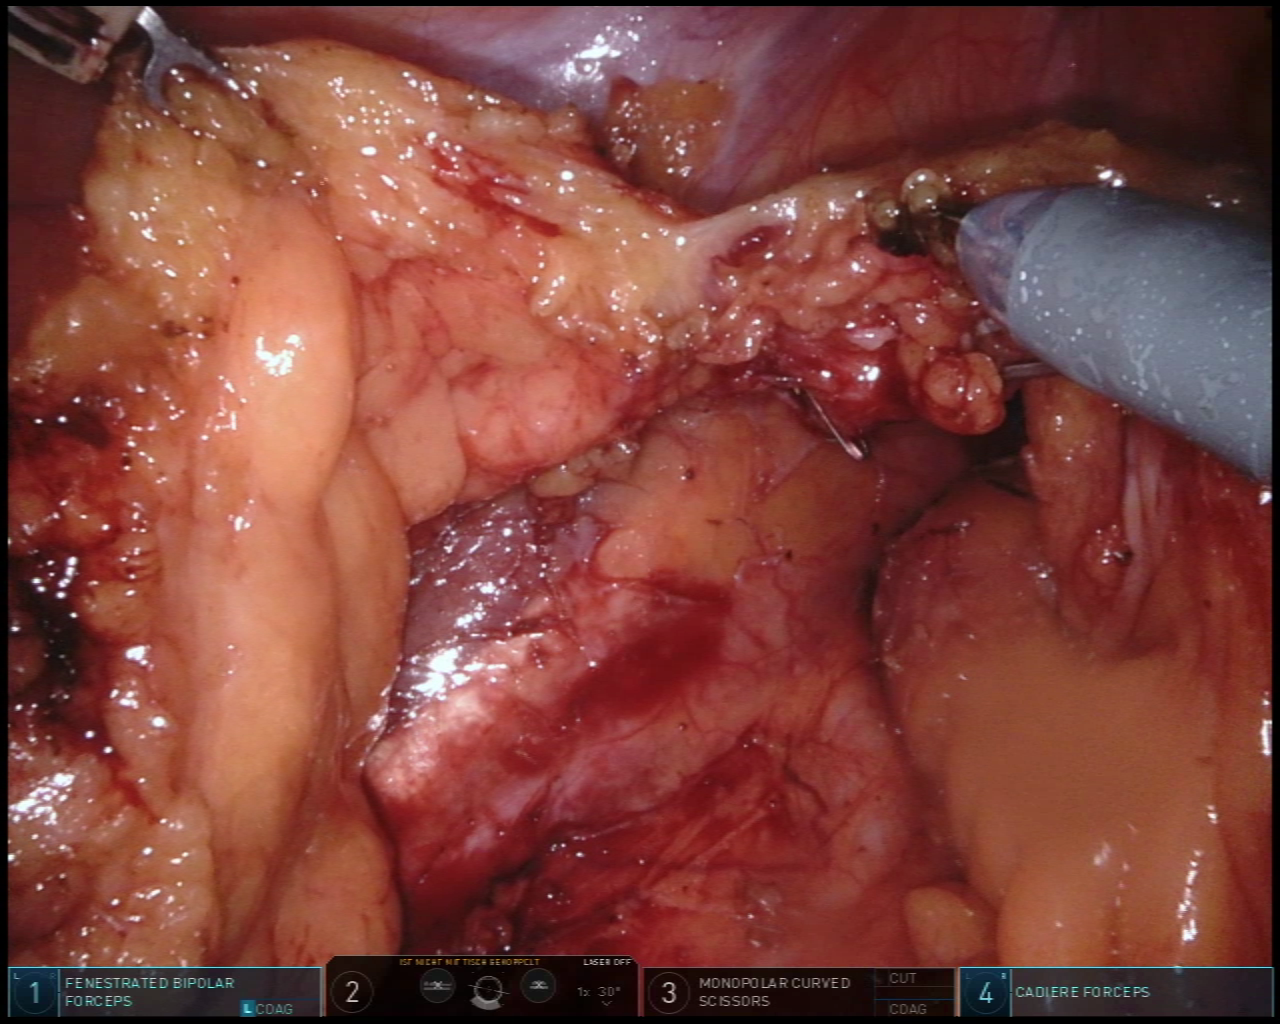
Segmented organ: ureter
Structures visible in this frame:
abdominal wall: yes
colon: no
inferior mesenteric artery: no
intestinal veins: no
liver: no
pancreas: no
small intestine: no
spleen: no
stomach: no
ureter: yes
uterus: no
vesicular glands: no